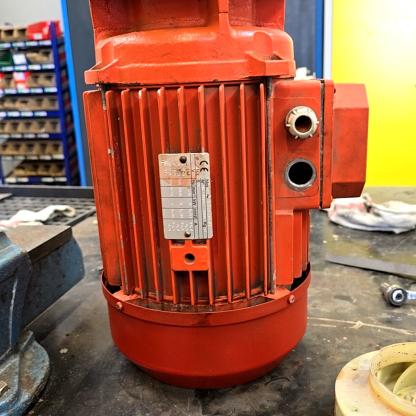
Klasa: tabliczka-znamionowa